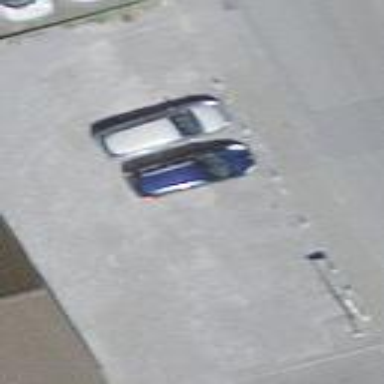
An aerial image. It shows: Street-side parking area.